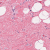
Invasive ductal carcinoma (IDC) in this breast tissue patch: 0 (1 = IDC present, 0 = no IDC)